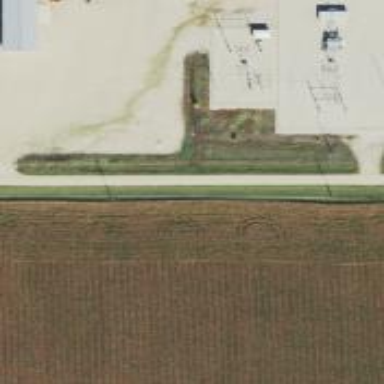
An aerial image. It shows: Power substation.